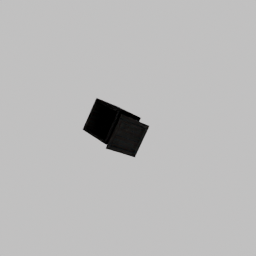
Label: tools